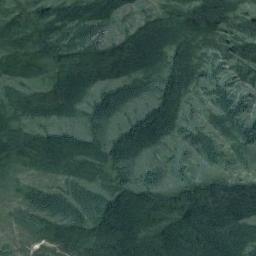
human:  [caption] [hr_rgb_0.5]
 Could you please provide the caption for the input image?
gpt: The mountain is full of green plants .

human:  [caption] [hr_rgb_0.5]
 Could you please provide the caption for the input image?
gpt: The folded mountain consists of some ridges and valleys .

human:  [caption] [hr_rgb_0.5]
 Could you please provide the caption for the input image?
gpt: This mountain is completely covered by vegetation .

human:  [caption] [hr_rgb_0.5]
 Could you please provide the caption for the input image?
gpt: The mountain is covered with grass .

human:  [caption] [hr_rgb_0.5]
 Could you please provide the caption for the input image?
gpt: There are some ridges on the green mountain .